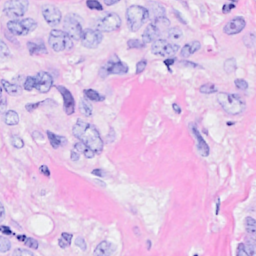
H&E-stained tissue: Breast